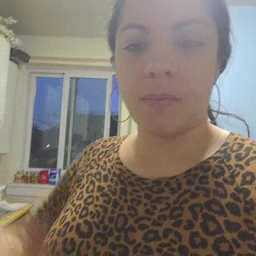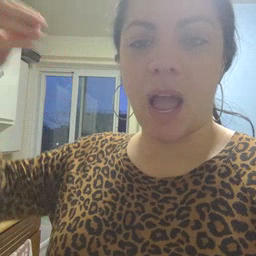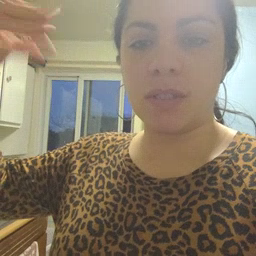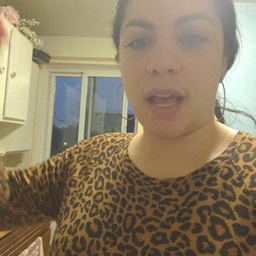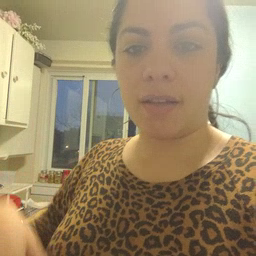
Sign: outside